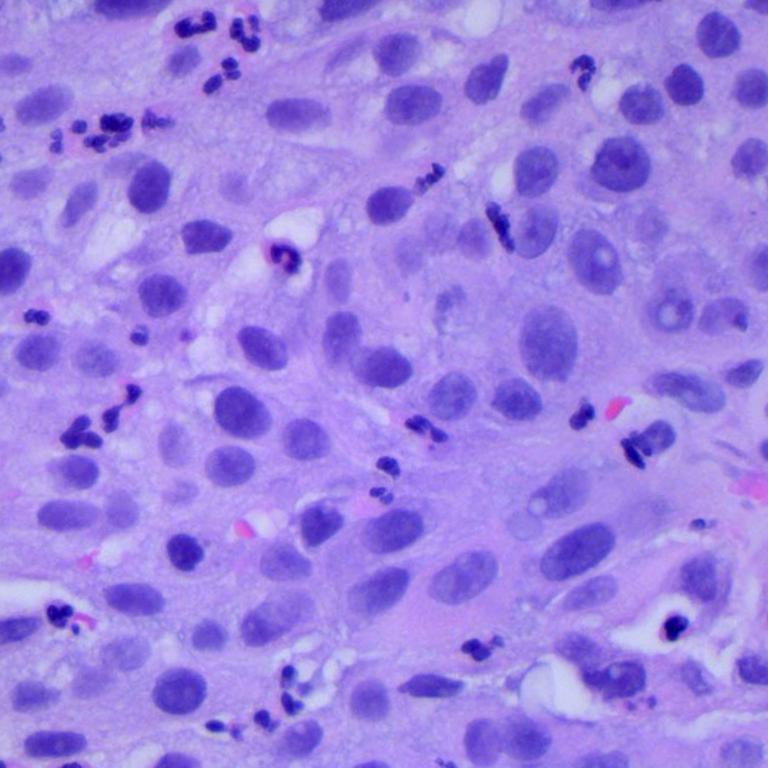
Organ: lung
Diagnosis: squamous carcinomas